Question: I'm trying to implement the <URL>. I set the width to 500, but it always stays at 280px.
'''
<div id="facebook-feed" style="text-align: center">
<div class="fb-page zdepth-1" data-width="400" data-href="https://www.facebook.com/facebook" data-hide-cover="false" data-show-facepile="true" data-show-posts="true"></div>
</div>
'''

What am I doing wrong?
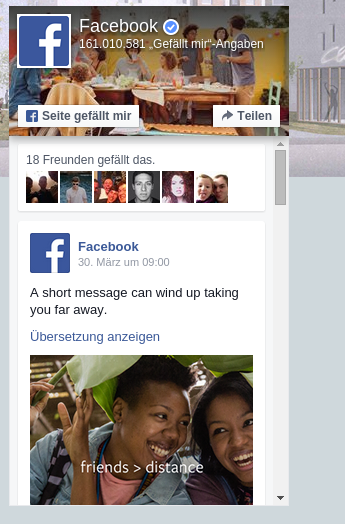
Answer: Somehow
'''
.fb_iframe_widget {width:500px !important;}
'''
only works sometimes for me. But I finally figured out what really caused the problem. I had the plugin wrapped in a div with display set to none. I changed it to inline-block and it works now.